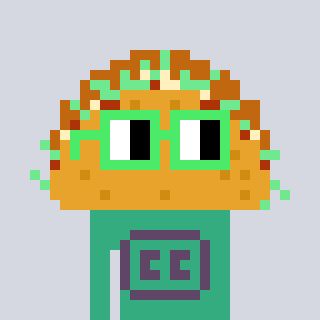
a pixel art character with square light green glasses, a taco-shaped head and a teal-colored body on a cool background